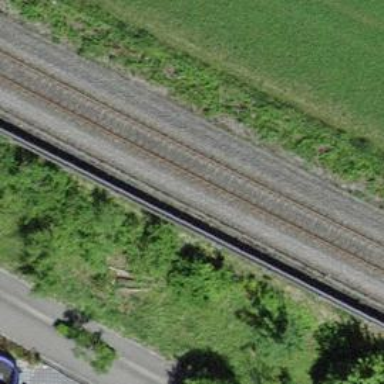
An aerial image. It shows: Single-track electrified railway with contact line.